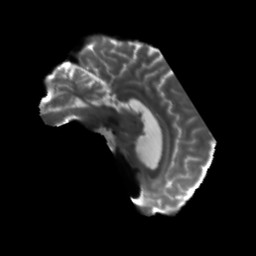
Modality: T2w
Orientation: sagittal
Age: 41
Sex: male
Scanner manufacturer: siemens
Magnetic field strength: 3 T
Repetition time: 5.25 s
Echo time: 0.08 s